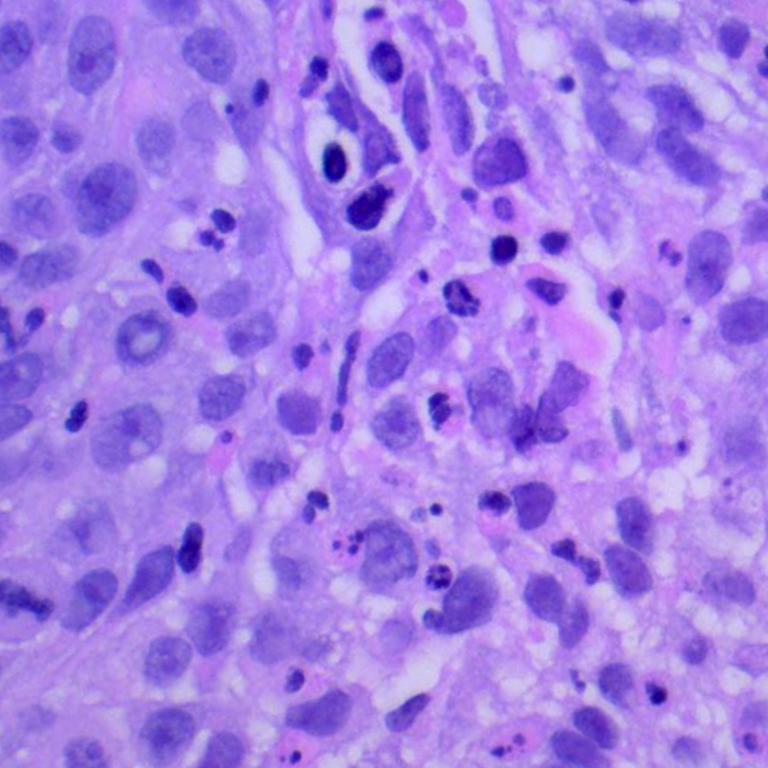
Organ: lung
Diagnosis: squamous carcinomas